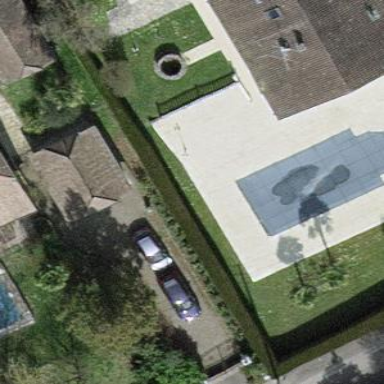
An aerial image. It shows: Swimming pool located in leisure land.